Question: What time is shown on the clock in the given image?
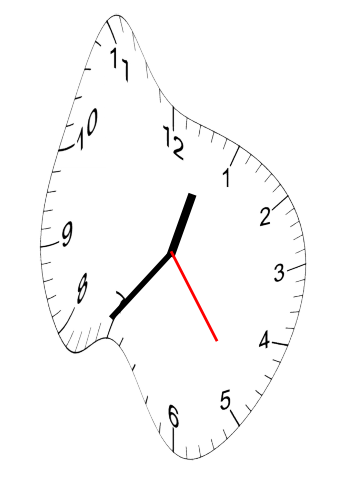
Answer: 12:36:24